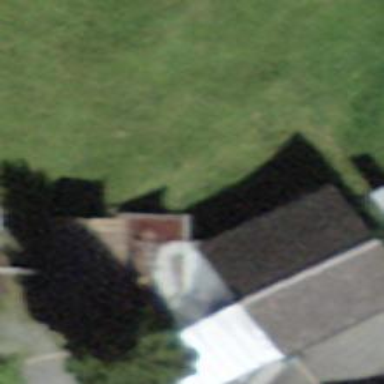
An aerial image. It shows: Shed.